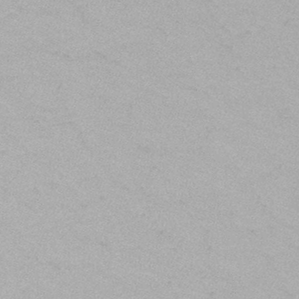
Label: frost